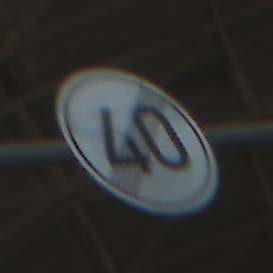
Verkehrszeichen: EndeGeschwindigkeit40
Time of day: Midday
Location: Indoor (Urban)
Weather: NotSpecified
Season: NotSpecified
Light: Natural